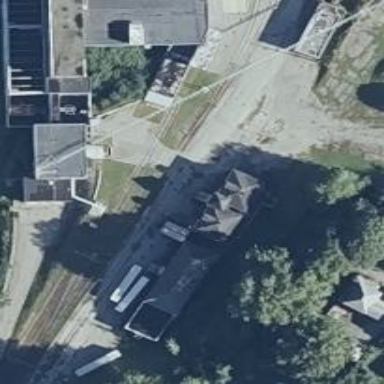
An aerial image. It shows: Rail spur service.